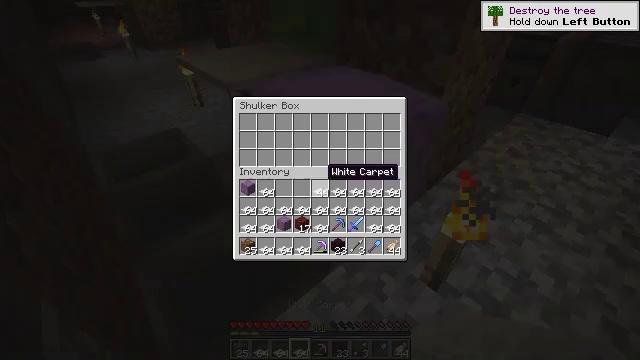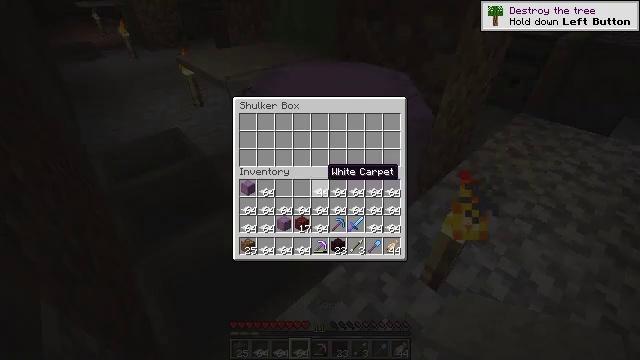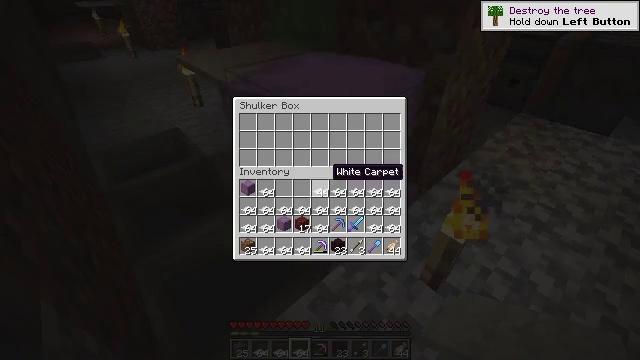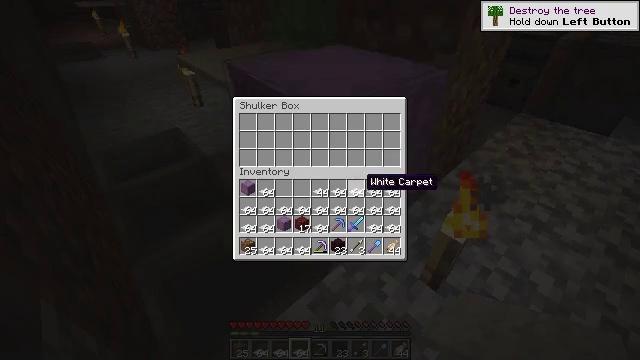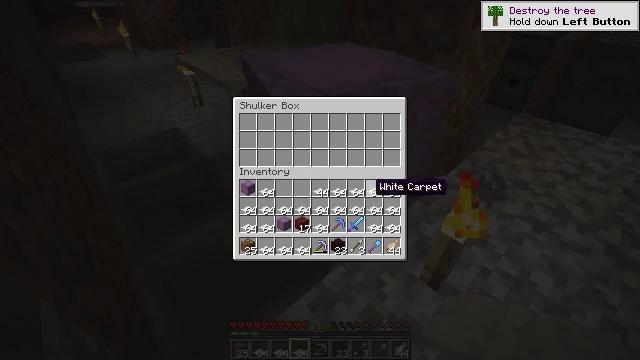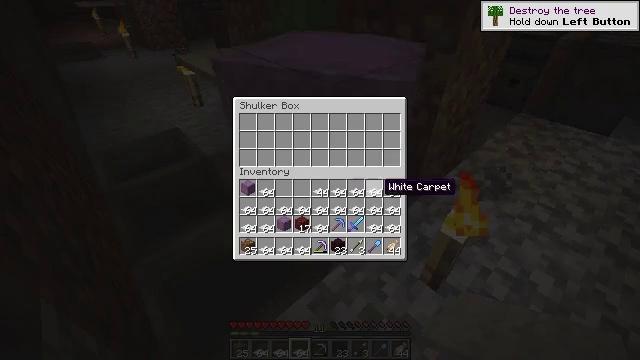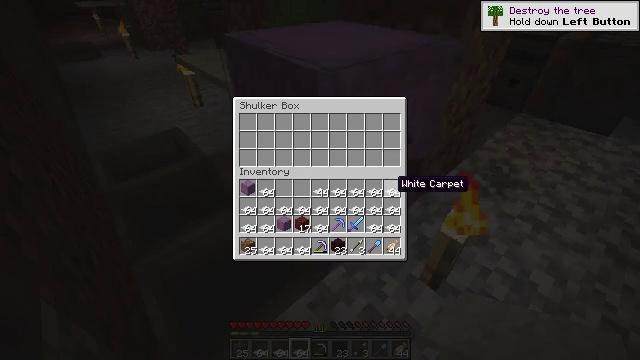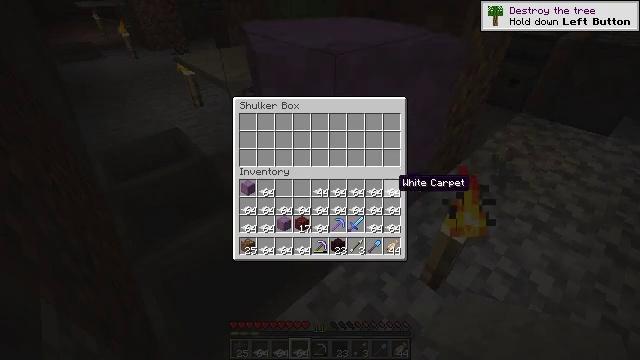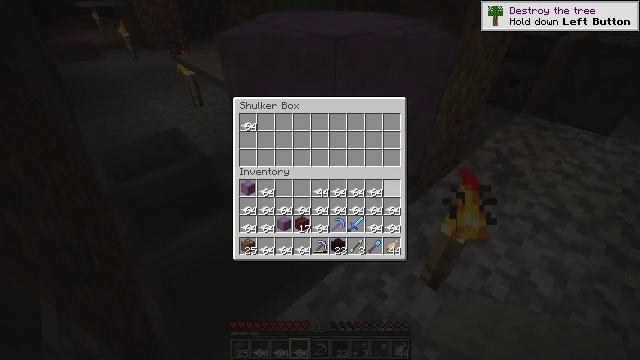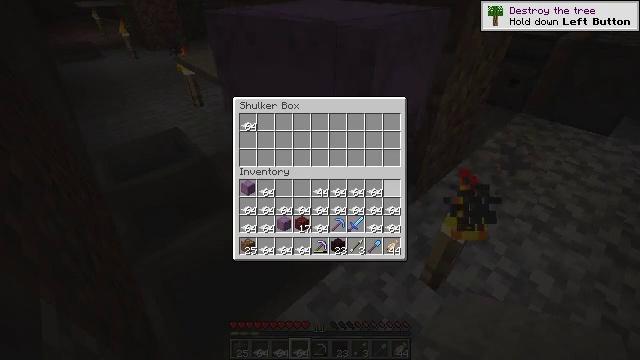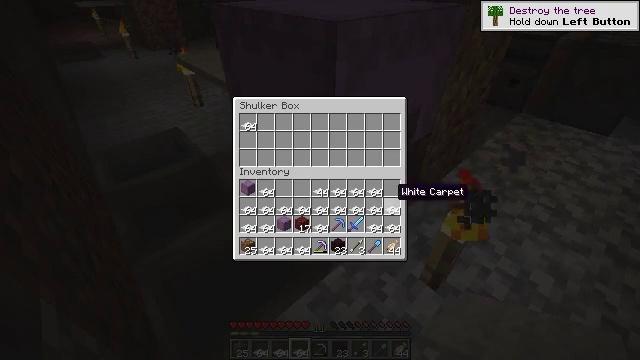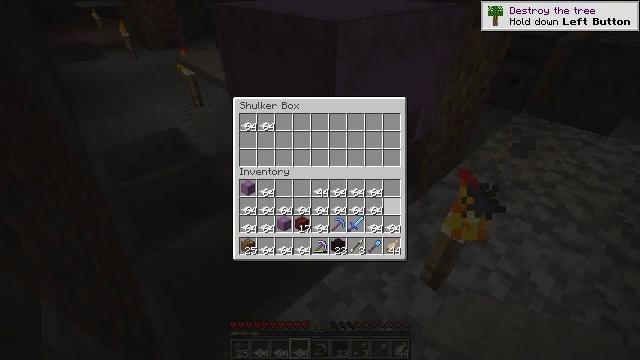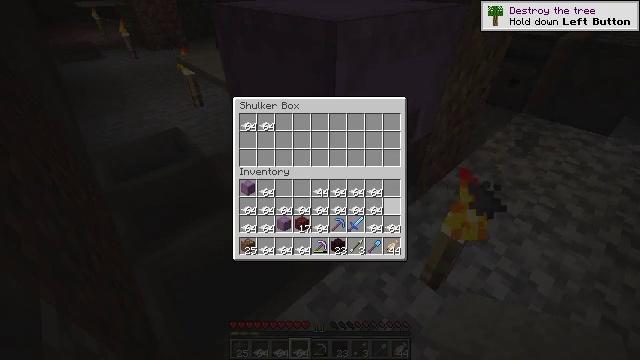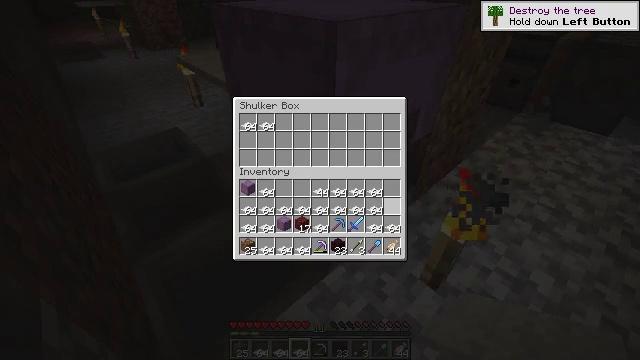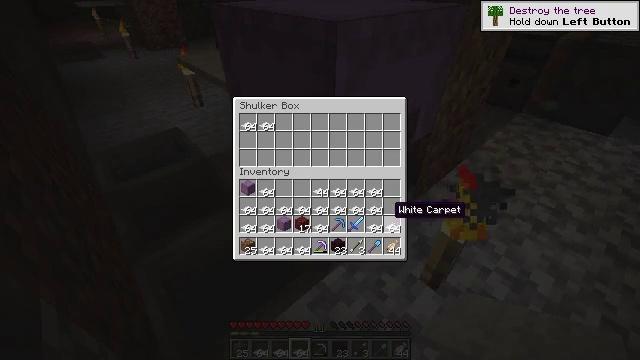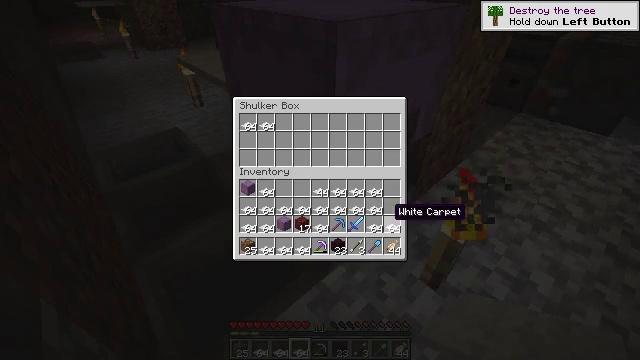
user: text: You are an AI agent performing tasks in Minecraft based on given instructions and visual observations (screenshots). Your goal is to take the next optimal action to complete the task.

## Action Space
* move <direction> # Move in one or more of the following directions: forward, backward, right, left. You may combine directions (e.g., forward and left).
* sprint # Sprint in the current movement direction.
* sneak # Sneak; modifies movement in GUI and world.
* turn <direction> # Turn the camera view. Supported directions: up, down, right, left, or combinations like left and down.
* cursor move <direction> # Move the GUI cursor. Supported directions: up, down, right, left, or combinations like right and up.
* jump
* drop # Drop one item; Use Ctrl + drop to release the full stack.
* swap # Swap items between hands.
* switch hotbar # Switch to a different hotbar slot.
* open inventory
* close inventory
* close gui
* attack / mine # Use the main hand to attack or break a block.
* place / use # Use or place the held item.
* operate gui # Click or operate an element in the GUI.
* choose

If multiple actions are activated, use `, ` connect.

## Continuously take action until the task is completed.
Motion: motion action
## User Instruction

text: Break the shulker box to collect it.
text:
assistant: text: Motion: no_op
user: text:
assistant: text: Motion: sneak
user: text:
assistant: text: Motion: sneak, cursor move right and down
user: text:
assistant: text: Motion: sneak, cursor move right
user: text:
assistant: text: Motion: sneak, cursor move right
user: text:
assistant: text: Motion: sneak, cursor move right
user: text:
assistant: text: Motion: sneak
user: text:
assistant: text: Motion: sneak, choose
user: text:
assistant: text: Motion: sneak, choose
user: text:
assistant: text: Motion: sneak, cursor move down
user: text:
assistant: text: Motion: sneak, choose
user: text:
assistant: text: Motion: sneak, choose
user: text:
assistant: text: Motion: sneak, cursor move down
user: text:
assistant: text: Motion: sneak, cursor move down
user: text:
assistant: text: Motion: sneak
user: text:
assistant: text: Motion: sneak, choose
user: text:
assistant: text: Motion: sneak, choose
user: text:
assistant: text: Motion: sneak, cursor move left
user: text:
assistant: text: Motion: sneak, choose
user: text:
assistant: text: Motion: sneak, choose
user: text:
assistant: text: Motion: sneak, cursor move up
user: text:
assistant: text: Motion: sneak, choose
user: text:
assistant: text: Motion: sneak, choose
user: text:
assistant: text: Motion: sneak, cursor move up
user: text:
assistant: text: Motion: sneak
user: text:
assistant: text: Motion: sneak, choose
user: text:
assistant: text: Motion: sneak, cursor move left
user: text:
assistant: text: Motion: sneak
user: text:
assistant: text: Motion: sneak, choose
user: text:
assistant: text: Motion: sneak, choose